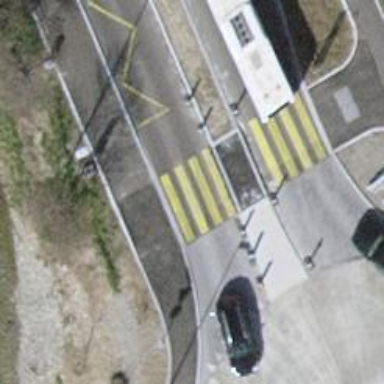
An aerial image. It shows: Platform for public transport is situated by the road.